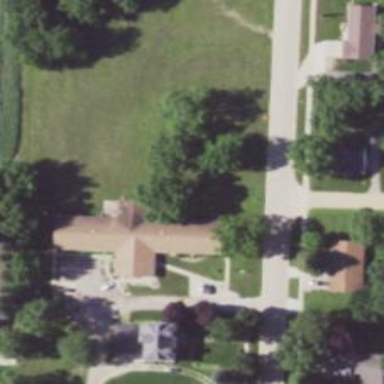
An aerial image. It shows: Nursing home.